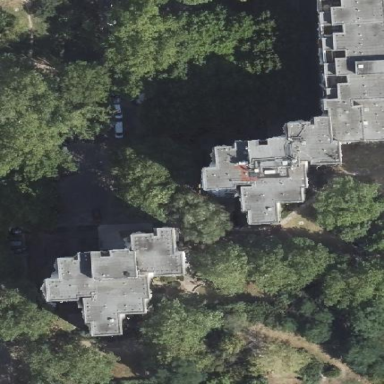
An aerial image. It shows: Building with apartments and flat roof.